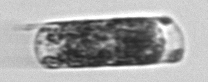
Label: Hemiaulus